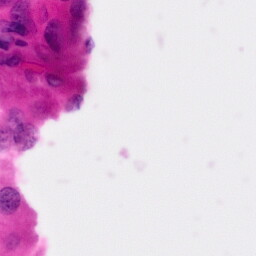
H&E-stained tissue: Pancreatic